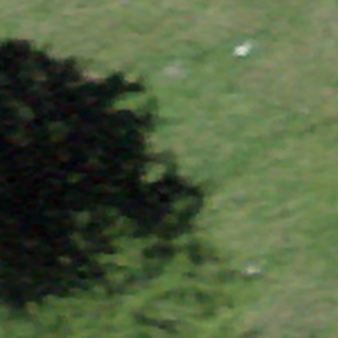
Label: other